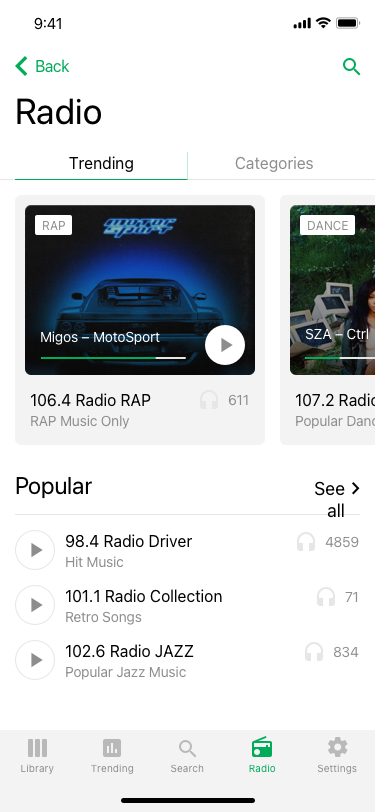
Text in this UI design:
KK
9:41 AM
Categories
Trending
Back
Radio
Popular
See all
Hit Music
98.4 Radio Driver
4859
Retro Songs
101.1 Radio Collection
71
Popular Jazz Music
102.6 Radio JAZZ
834
Migos – MotoSport
RAP
RAP Music Only
106.4 Radio RAP
611
SZA – Ctrl
DANCE
Popular Dance Music
107.2 Radio DNC
Settings
Radio
Search
Trending
Library